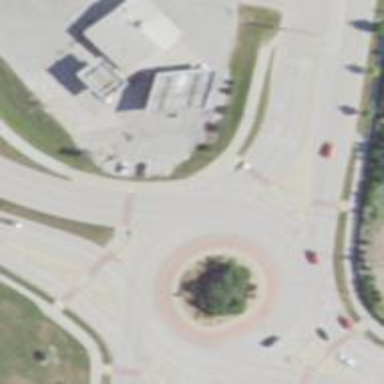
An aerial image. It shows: Primary highway intersecting roundabout.